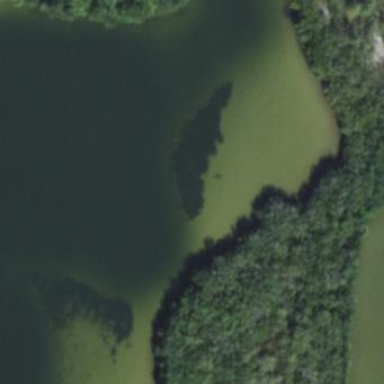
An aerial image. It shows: Wetland area with mangrove vegetation.